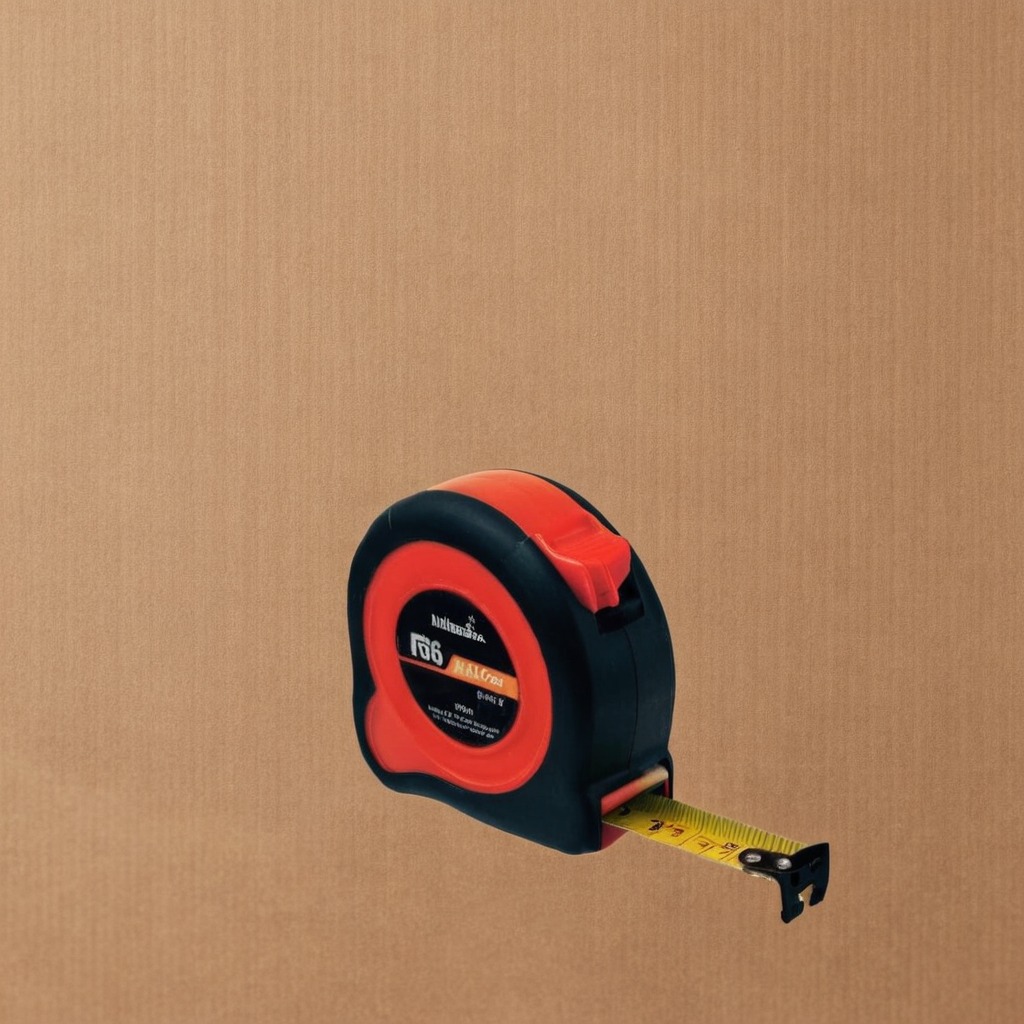
A measuring tape lying on the cardboard box surface in an outdoor workshop during daytime bright natural light soft shadows slightly creased but